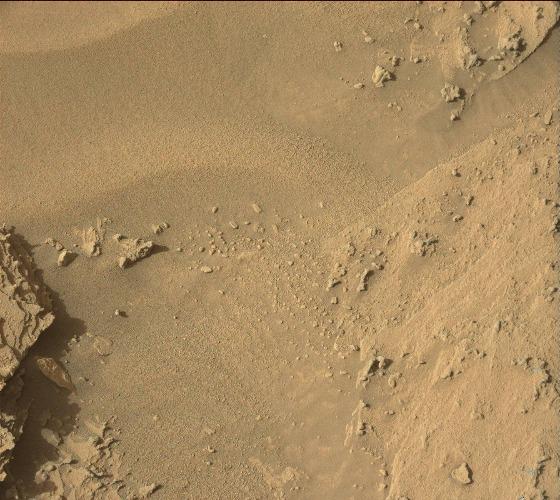
Terrain classes present: Bedrock, Gravel / Sand / Soil, Rock, Shadow